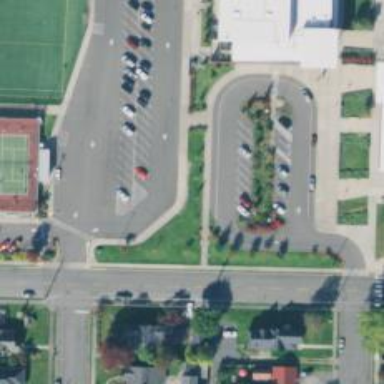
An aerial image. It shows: Parking space is available.